Brain MRI, t2w sequence, axial 2D slice.
Patient: age 44, sex F, weight 95 kg, height 1.95 m
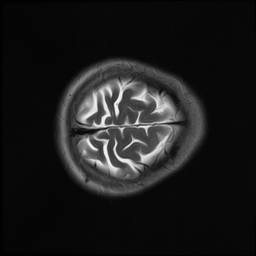